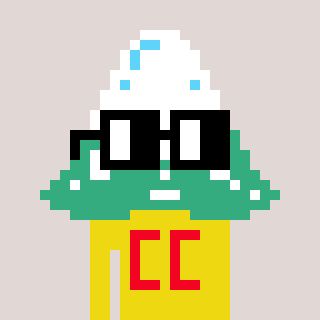
a pixel art character with square black glasses, a snowy mountain-shaped head and a yellow-colored body on a warm background